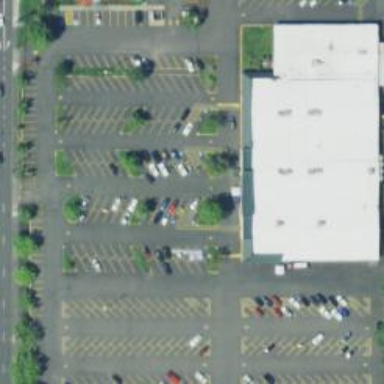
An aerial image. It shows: Parking space is available.